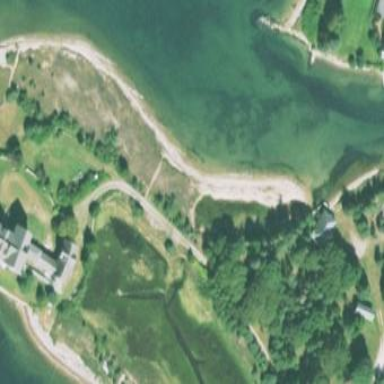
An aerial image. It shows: Sandy beach.